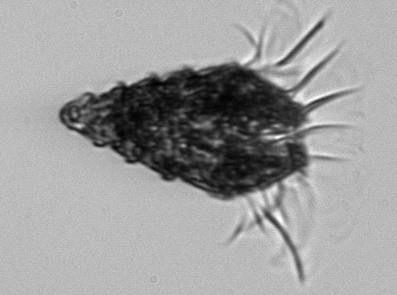
Label: Laboea_strobila